Question: It's amazing how fast you start using this framework, but i'm stuck on one seemingly obvious thing. In all the layouts i've seen, including <URL>, there is a lovely padding on all elements. for some bizarre reason, in the entire documentation, nothing is mentioned about creating this much needed space between the UI and the viewport.
How does one define this?
In HTML Desktop it would be as simple as
'''
body{margin:20px}
'''
Any help would be greatly appreciated.
To be sure, i even downloaded the default setting found on Theme Roller, and nothing happens.
I wonder doesn't jQuery mobile have documentation on all the individual classes? Or at least list the different classes on a page somewhere so one can use them?
Below i added an example of what i mean. It's actually form jQuery Mobiles own docs.
What makes things even more confusing is that the button renders with the button having padding, but not the menu.
To clarify, jQuery Mobile has a 'built in' method to simply add rounded corners to things, you just have to add 'class="ui-corner-bl ui-corner-br"'... i'm looking ideally for that kinda method.

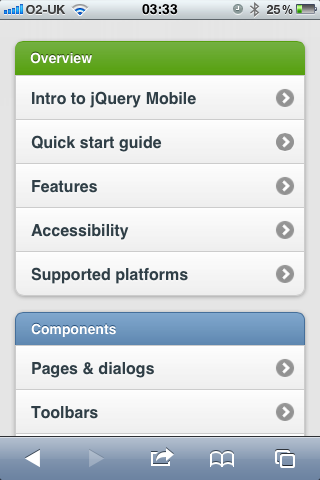
Answer: Since pages in jQuery mobile are absolutely positioned, you're going to have to add a position:relative div wrapper with a margin.
'''
<body>
<div style='margin:20px; position:relative'>
<div data-role="page">
...
'''
I'd recommend Google Chrome's inspect tool, or Firefox's firebug inspect tool, to help you understand and modify element's CSS.
EDIT:
With the screenshots posted it's evident that the margin is actually padding that is naturally given to . This jquery docs page in particular is missing a heading, so you dont see the full width of that. However if you scroll down you can see the footer is full width.